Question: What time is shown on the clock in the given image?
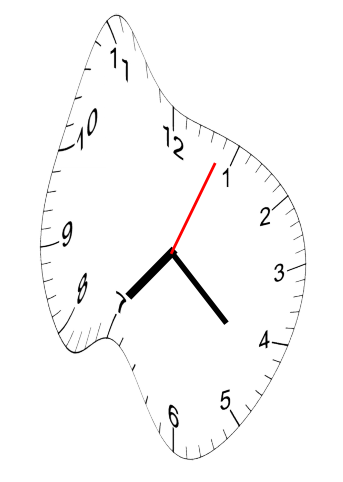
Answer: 07:22:04